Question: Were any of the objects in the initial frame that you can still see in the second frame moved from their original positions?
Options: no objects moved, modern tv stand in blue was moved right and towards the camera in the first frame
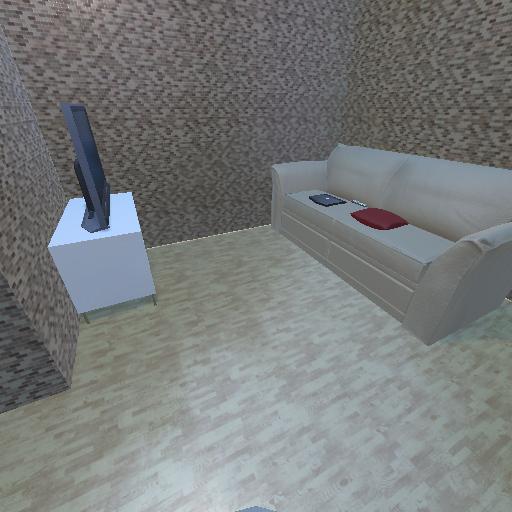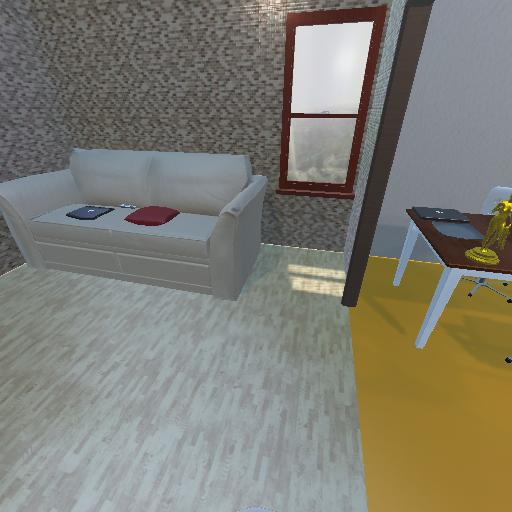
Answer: no objects moved